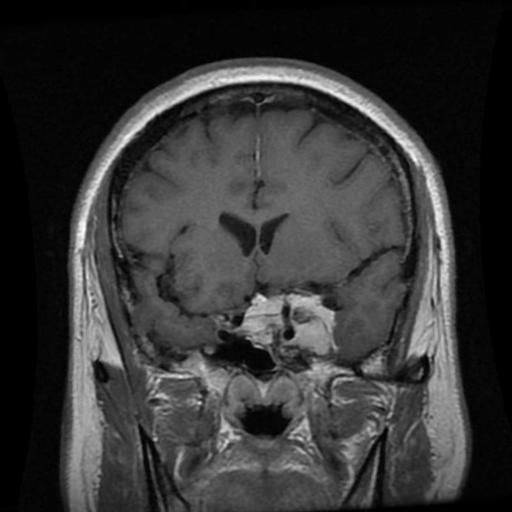
Label: meningioma